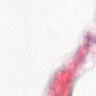
Metastatic tissue present: no